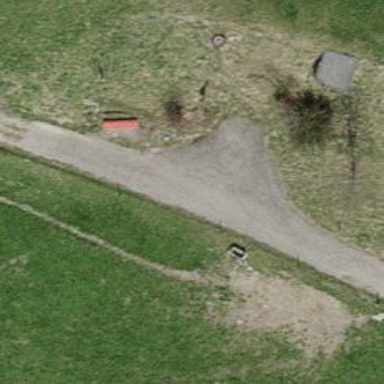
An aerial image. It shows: Bench for seating.